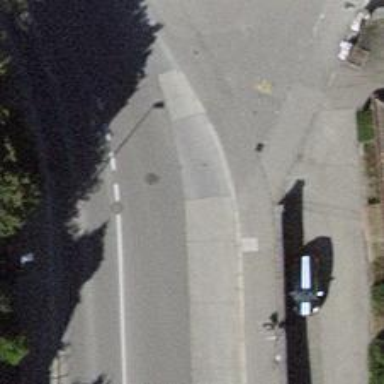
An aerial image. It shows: Platform for public transport on the road.